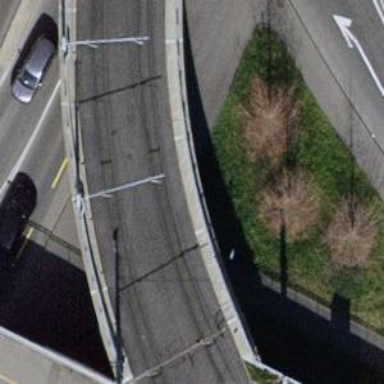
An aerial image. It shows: Guard rail.